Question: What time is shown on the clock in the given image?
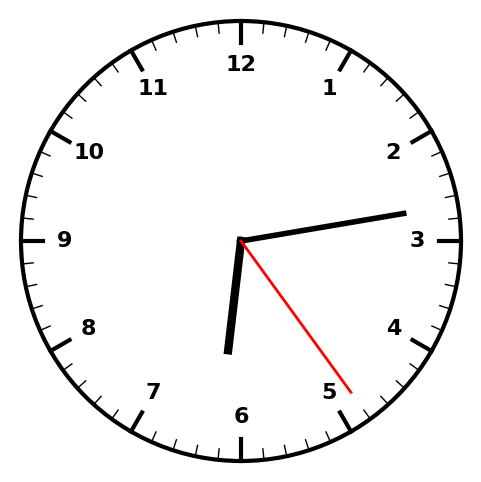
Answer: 06:13:24